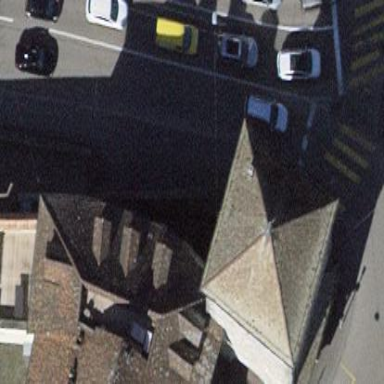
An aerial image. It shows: Historic tower with pyramidal roof shape. The tower is of defensive type.